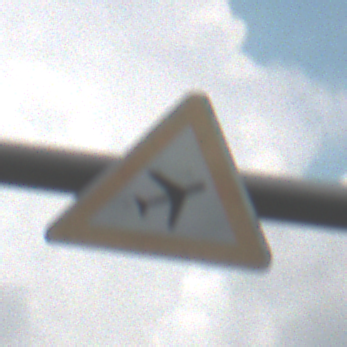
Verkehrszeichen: FlugbetriebLinks
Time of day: MorningAfternoon
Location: Outdoor (Nature)
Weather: PartlyCloudy
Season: NotSpecified
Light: Natural